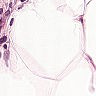
Metastatic tissue present: no